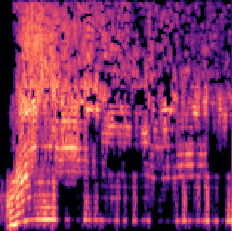
Sound class: Chainsaw